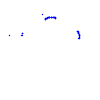
Particle: proton